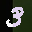
Label: 3